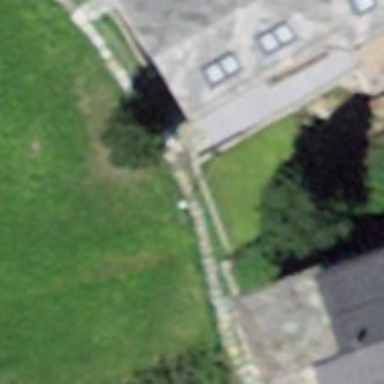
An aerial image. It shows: Paved driveway that serves as footway.